Interaction volume radius: 10 \u00c5
Interaction volume height: 10 \u00c5
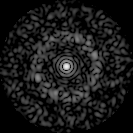
Disorder parameter: 0.8321